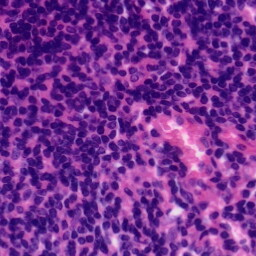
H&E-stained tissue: Tonsil